Question: I have created a sprite sheet with zwoptex. Then I just dragged the and files to my Cocos Builder project. After this I wanted to take a sprite frame and set it to a sprite:

But the sprite image is empty !! Af first I thought it was just empty in Cocos Builder, and that it must have been working correctly when imported to a project. But if I try to run that scene with I still see an empty sprite. Why?
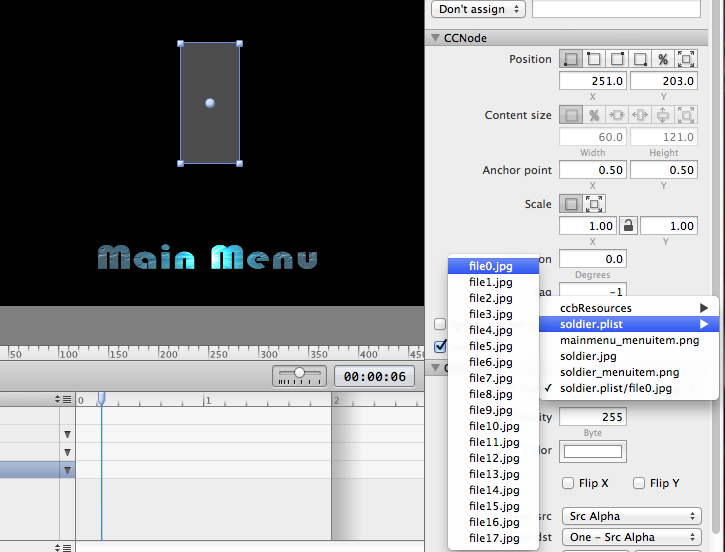
Answer: I discovered that the plist format was invalid, I created it with zwoptex and then I renamed it, so the plist didn't contain the true file name. I recreated it from scratch with zwoptex and now the sprite frames are being recognized from Cocos Builder.